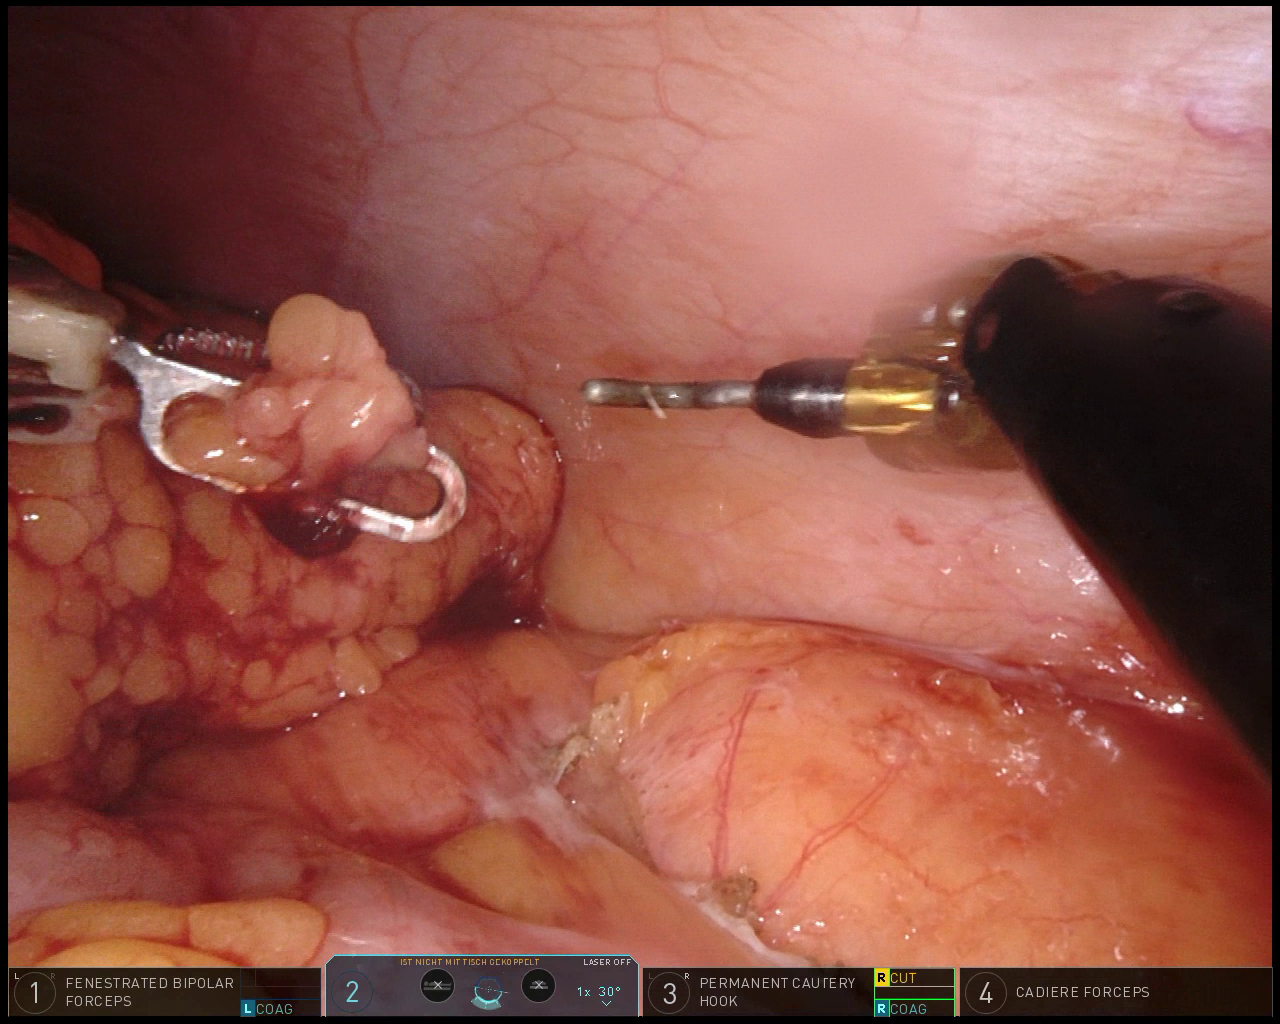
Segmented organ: abdominal_wall
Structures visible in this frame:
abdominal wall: yes
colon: yes
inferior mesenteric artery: no
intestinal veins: no
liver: no
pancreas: no
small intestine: no
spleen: no
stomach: no
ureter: no
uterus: no
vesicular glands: no